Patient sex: M
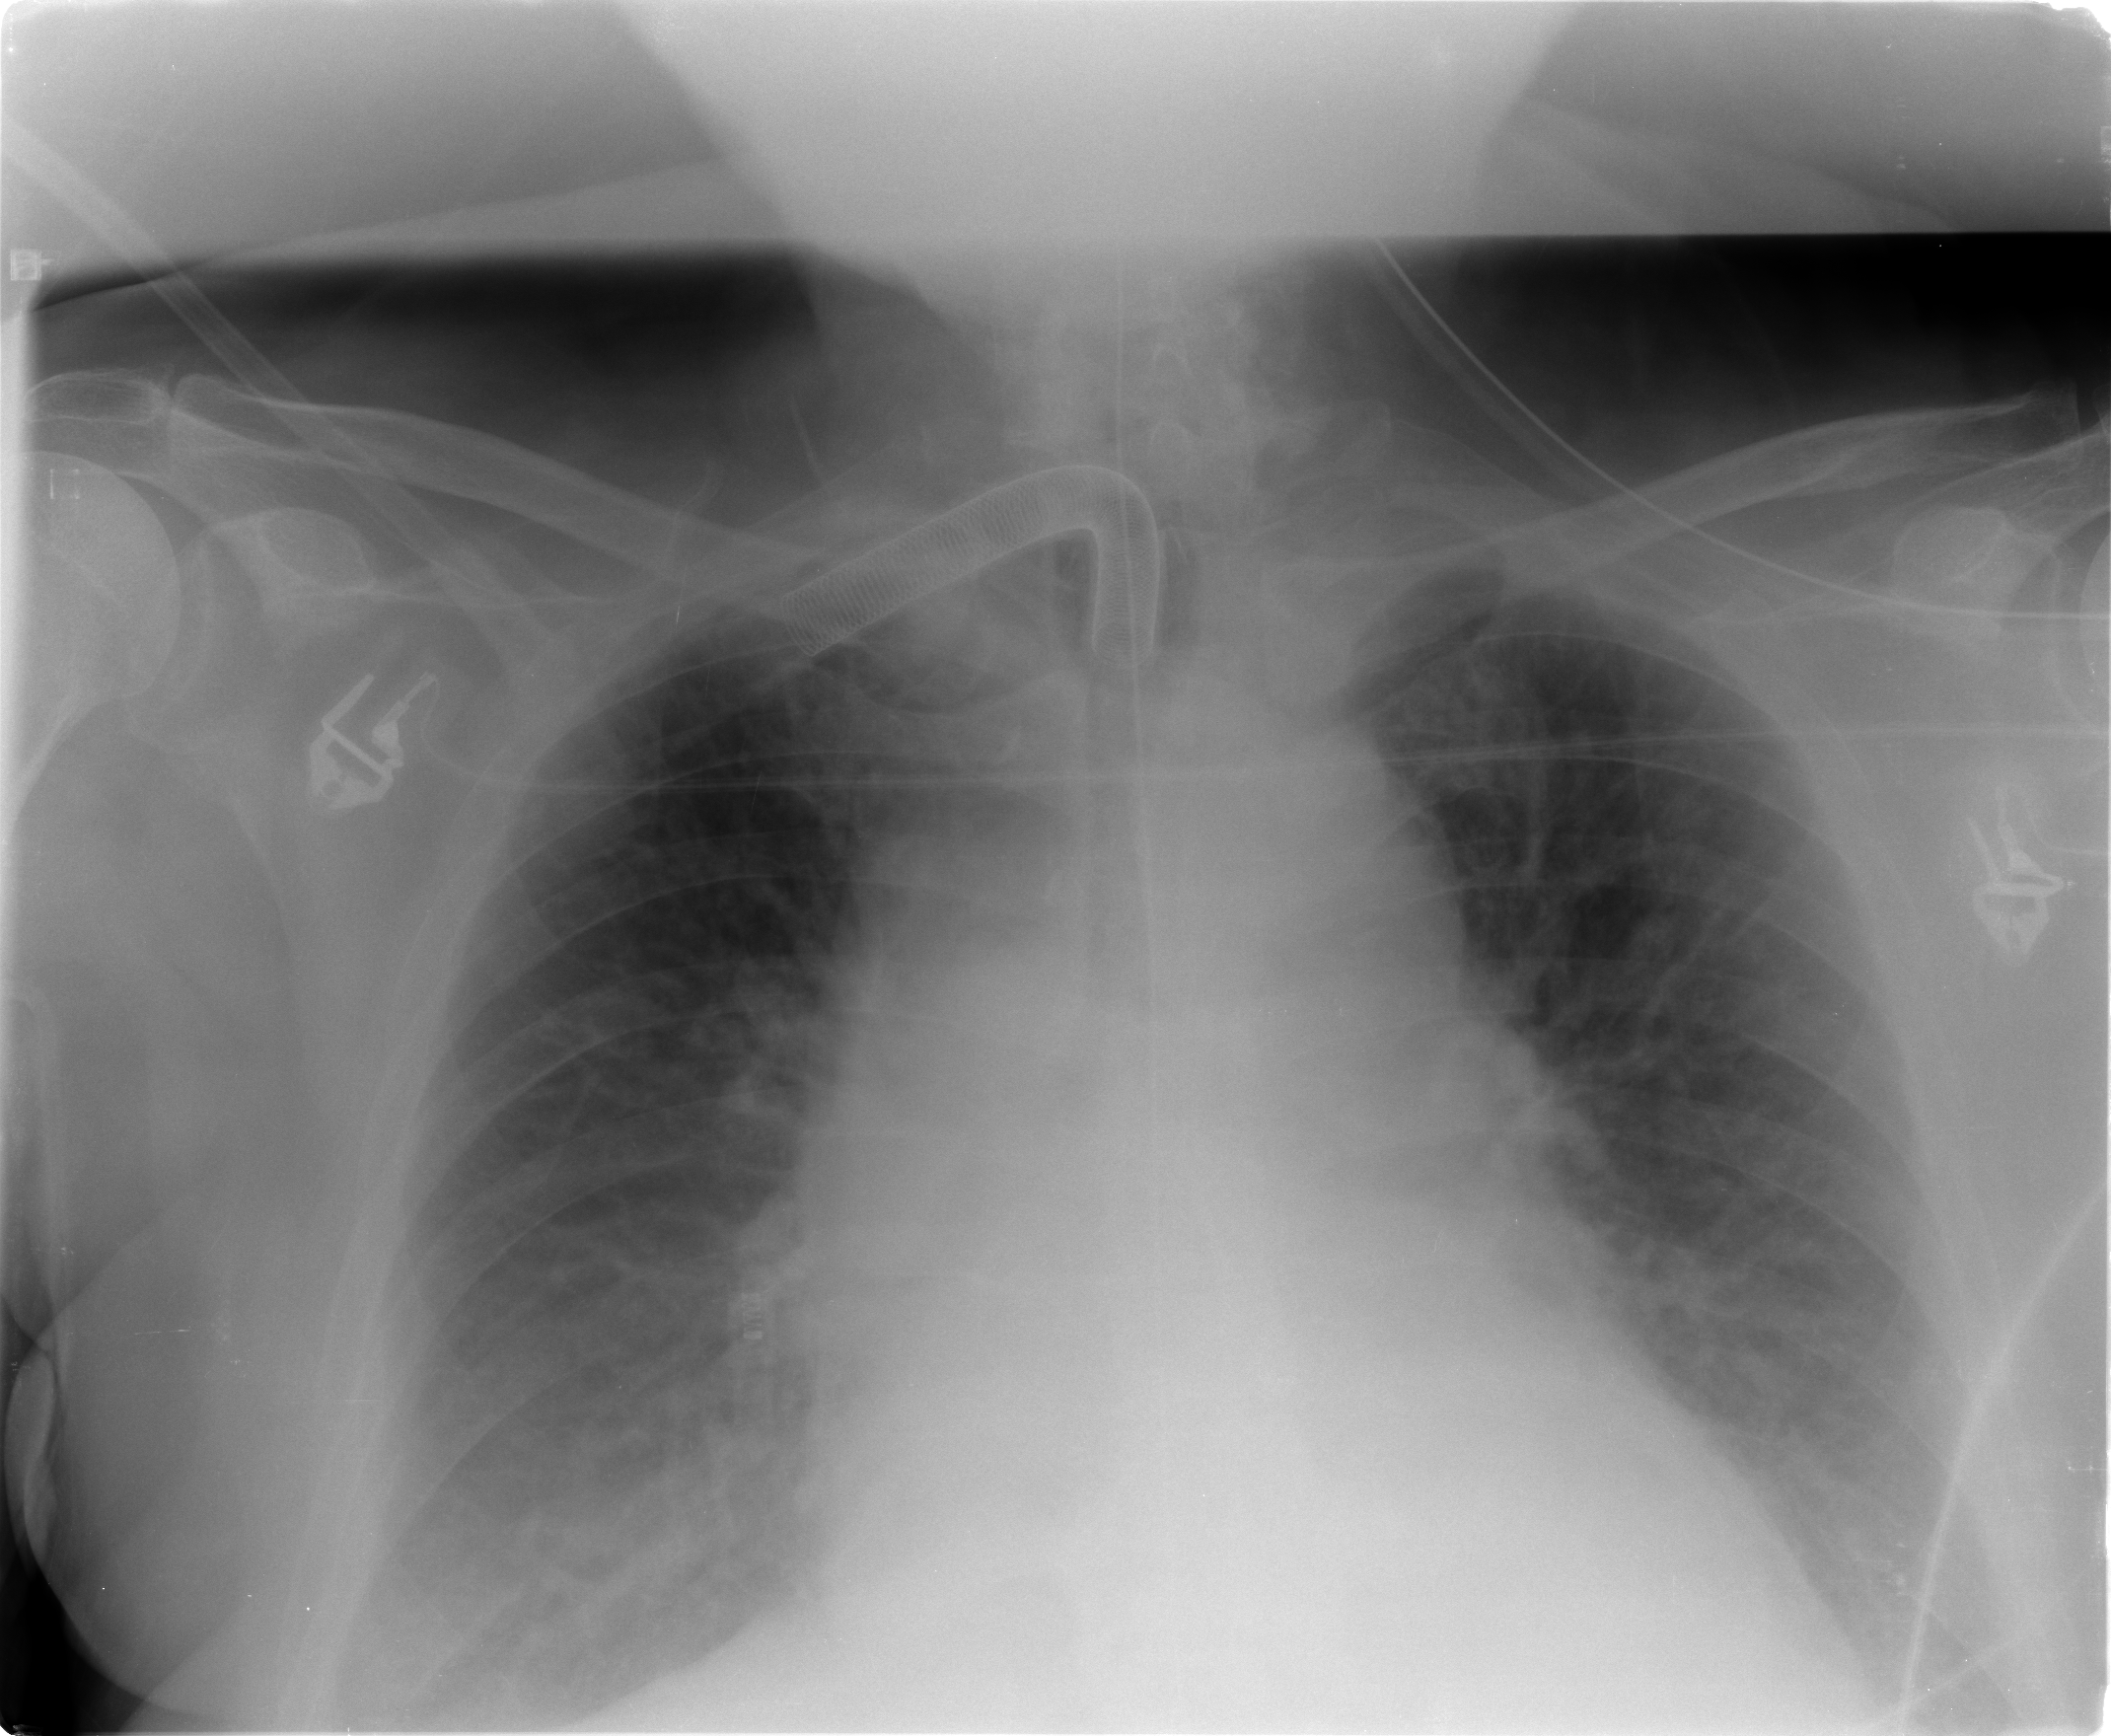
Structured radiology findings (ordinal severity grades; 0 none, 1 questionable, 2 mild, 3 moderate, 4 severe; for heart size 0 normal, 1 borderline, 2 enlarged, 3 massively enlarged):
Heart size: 2
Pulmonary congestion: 2
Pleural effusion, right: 2
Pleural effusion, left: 2
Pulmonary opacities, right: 1
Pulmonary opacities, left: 2
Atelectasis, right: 2
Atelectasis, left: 2